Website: macys
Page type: account-selection
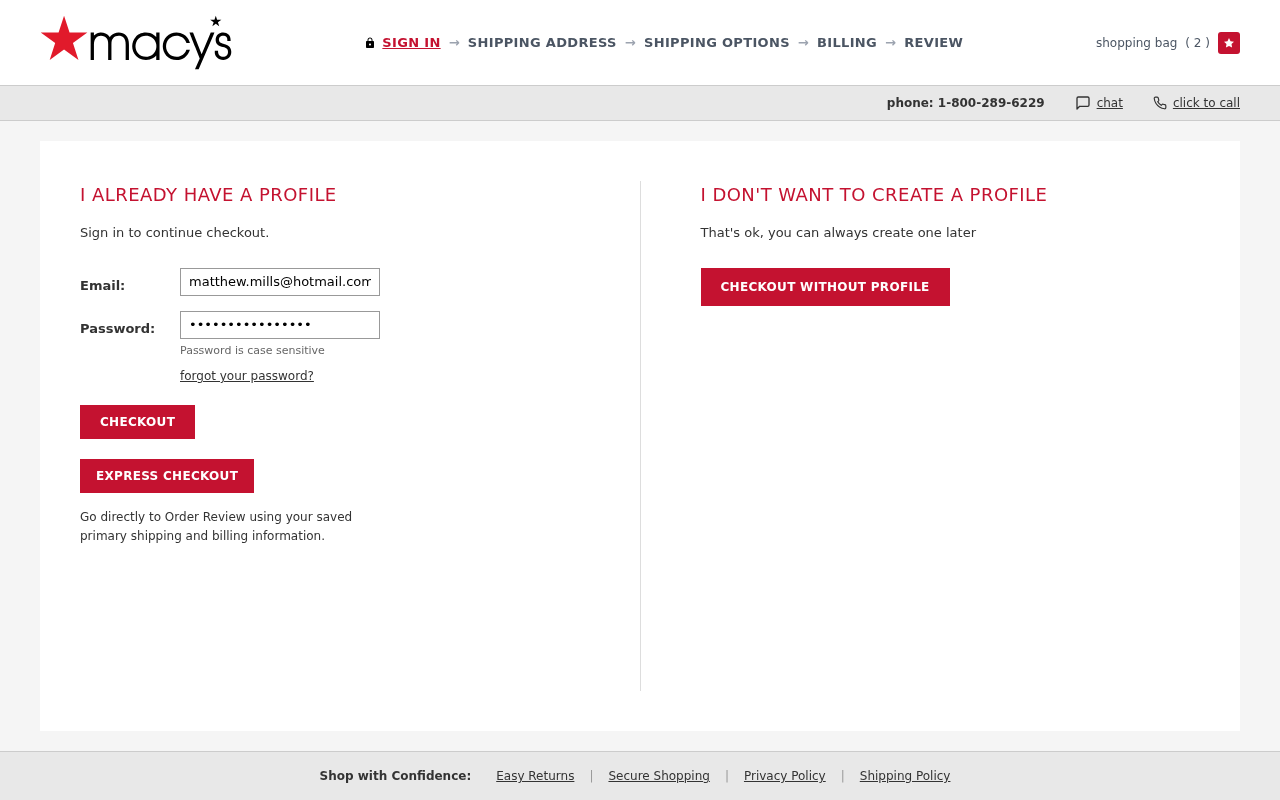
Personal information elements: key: PII_EMAIL
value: matthew.mills@hotmail.com
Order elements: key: ORDER_NUM_ITEMS
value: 2